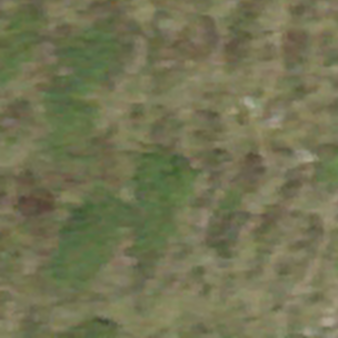
Label: other